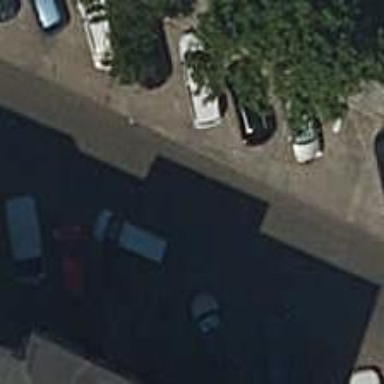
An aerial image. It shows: Sidewalk.